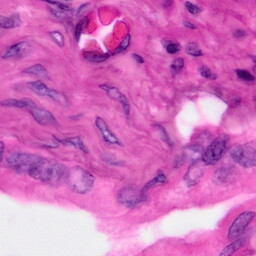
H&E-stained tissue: Pancreatic